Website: home-depot
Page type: customer-info-address
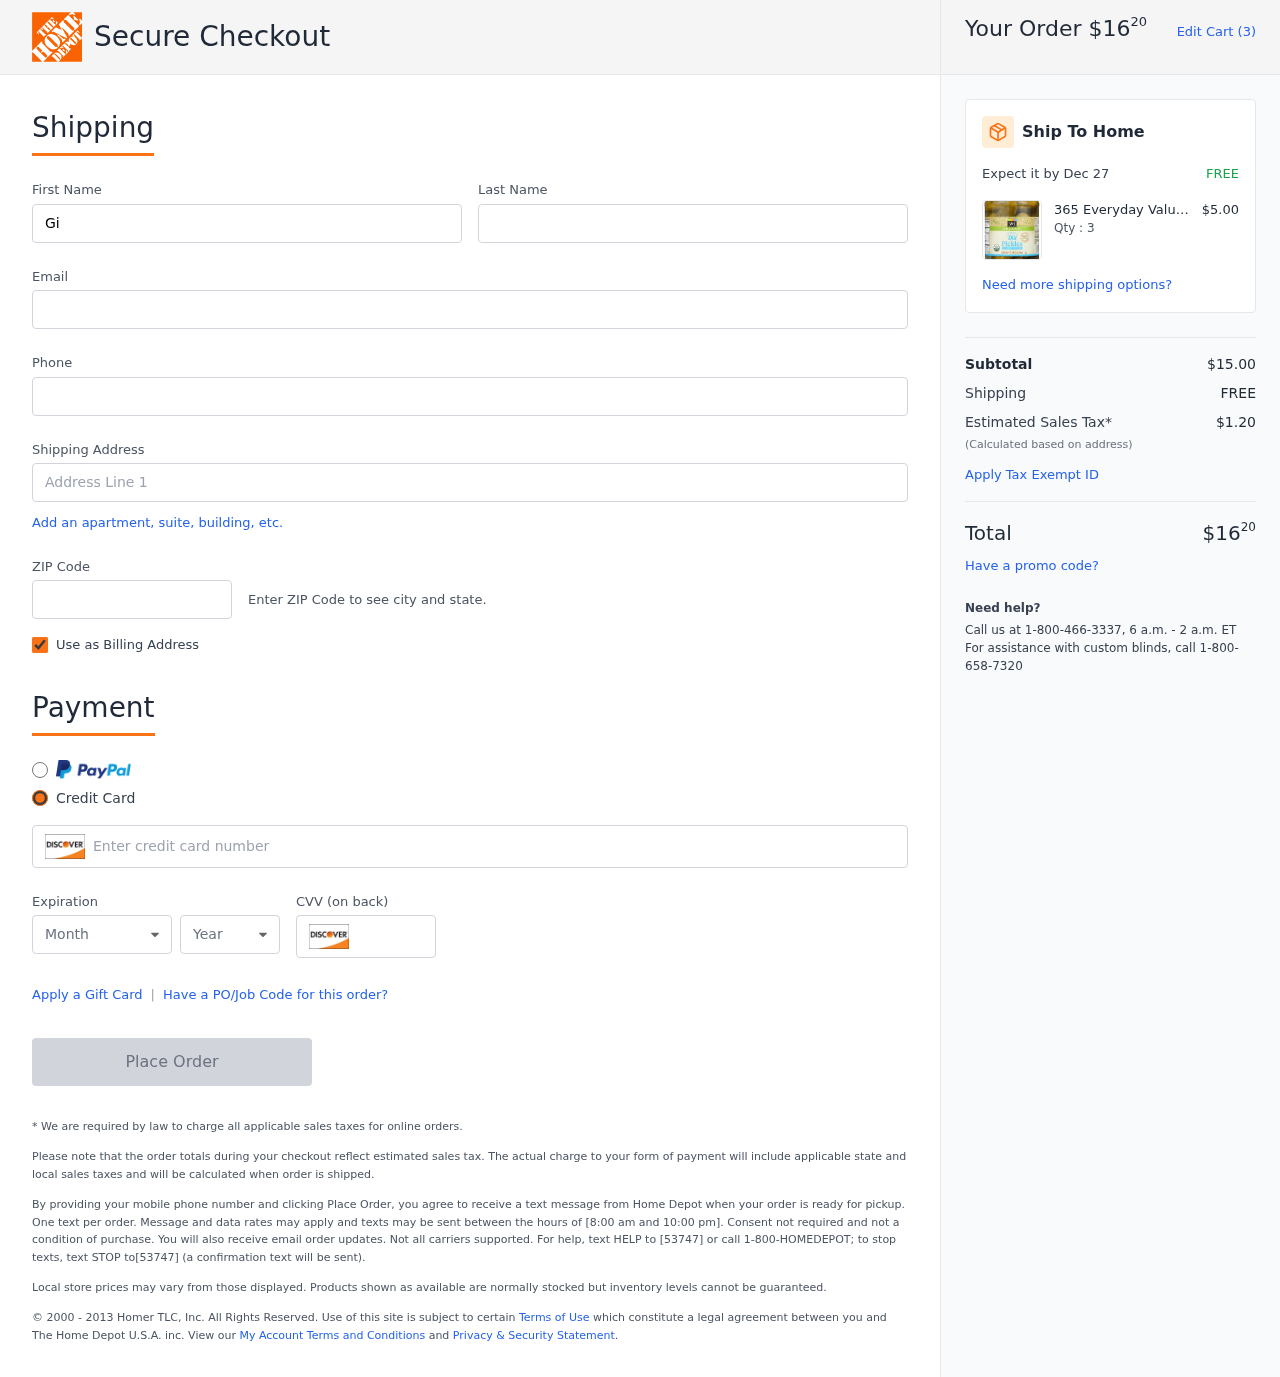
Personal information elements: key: PII_CARD_CVV
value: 171
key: PII_CARD_EXPIRY_MONTH
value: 01
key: PII_CARD_EXPIRY_YEAR
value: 28
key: PII_CARD_NUMBER
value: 6517 1858 1047 3647
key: PII_EMAIL
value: gina.harrison@yahoo.com
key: PII_FIRSTNAME
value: Gina
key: PII_LASTNAME
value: Harrison
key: PII_PHONE
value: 3165488078
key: PII_POSTCODE
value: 68777
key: PII_STREET
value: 7226 Gloria Mews Suite 770
Product elements: key: PRODUCT1_BRAND
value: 365 Everyday Value
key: PRODUCT1_NAME
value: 365 Everyday Value, Organic Dill Pickles, 24 fl oz
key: PRODUCT1_NAME
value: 365 Everyday Value, ...
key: PRODUCT1_PRICE
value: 5
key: PRODUCT1_QUANTITY
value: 3
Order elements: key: ORDER_TOTAL
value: $1620
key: ORDER_NUM_ITEMS
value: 3
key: ORDER_DELIVERY_DATE
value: Dec 27
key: ORDER_SUBTOTAL
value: $15.00
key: ORDER_SHIPPING_COST
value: FREE
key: ORDER_TAX
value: $1.20